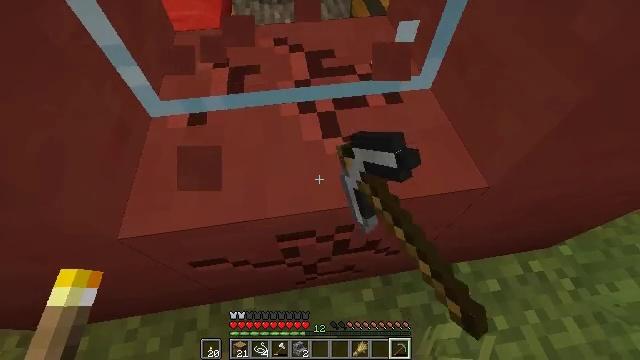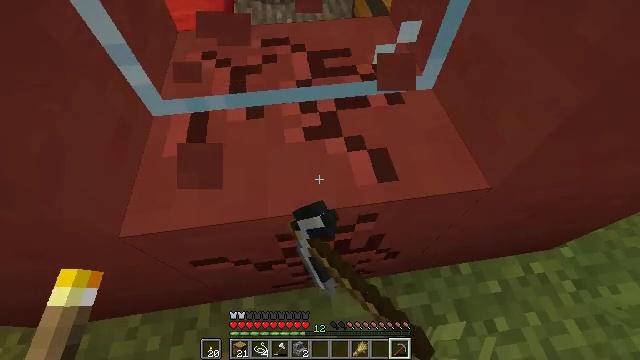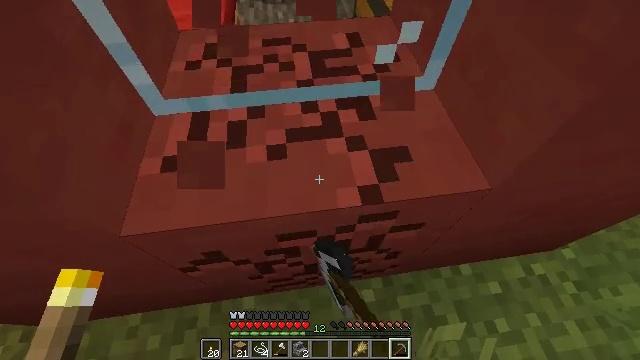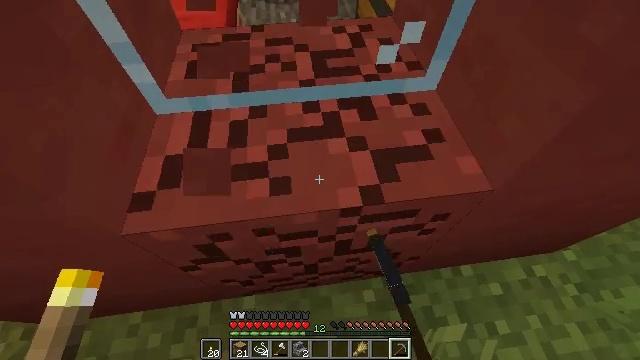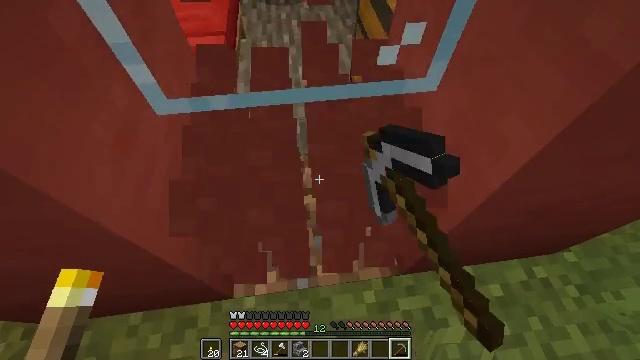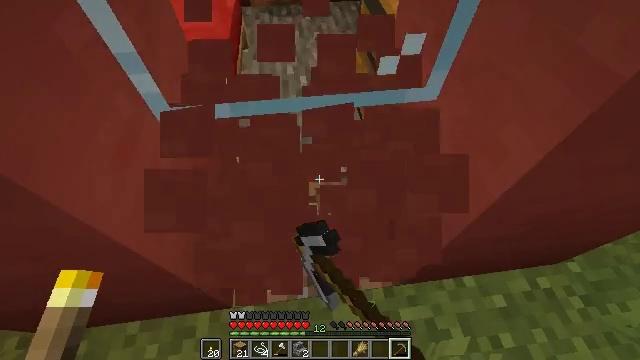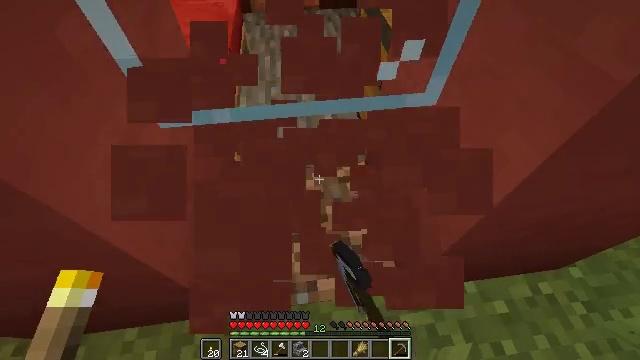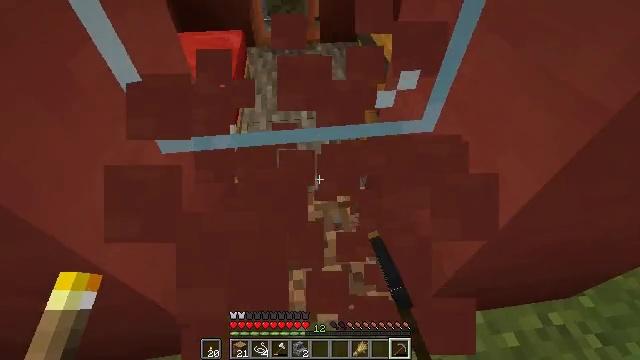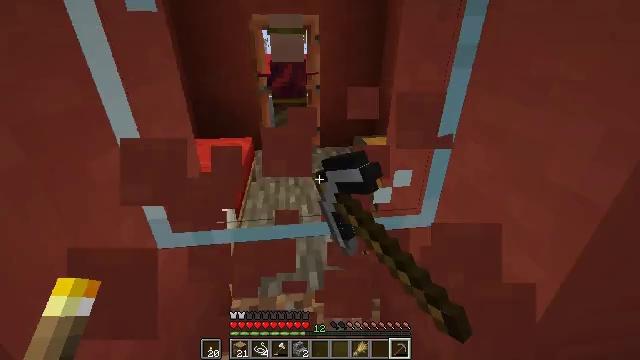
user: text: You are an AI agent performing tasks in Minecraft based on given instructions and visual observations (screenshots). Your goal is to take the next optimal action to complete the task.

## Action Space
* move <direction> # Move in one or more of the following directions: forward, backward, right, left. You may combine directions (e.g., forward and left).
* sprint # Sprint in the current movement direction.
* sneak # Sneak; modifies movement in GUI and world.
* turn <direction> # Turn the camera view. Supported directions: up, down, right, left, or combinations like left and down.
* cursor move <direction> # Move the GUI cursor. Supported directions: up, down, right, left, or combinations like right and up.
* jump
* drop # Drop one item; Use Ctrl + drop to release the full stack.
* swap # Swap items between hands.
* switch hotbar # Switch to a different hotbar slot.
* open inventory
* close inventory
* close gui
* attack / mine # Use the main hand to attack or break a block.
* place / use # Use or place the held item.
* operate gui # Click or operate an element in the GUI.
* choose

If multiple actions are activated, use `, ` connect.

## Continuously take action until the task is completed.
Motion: motion action
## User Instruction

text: Gather red terracotta for building.
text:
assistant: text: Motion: attack / mine
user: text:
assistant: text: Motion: attack / mine
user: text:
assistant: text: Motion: attack / mine
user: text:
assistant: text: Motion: attack / mine
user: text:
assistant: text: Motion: turn up, attack / mine
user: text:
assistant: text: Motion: turn up, attack / mine
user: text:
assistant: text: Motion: turn up, attack / mine
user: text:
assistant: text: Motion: turn up, attack / mine
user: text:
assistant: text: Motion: attack / mine